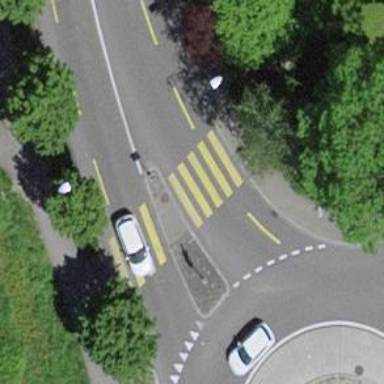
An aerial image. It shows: Uncontrolled crossing with zebra marking and island.